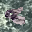
Label: 8